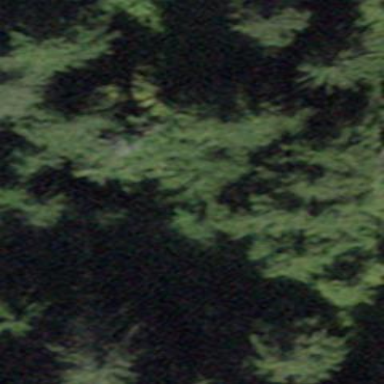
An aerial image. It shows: Forest area.